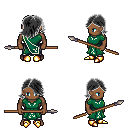
a pixel art fantasy rpg character, male body template, human, dark skin, sash dress, metal pants, gray swoop hairstyle, gold boots, spear, four views (front, back, left, right), 2x2 character sprite sheet, small pixel art, hard edges, no anti-aliasing